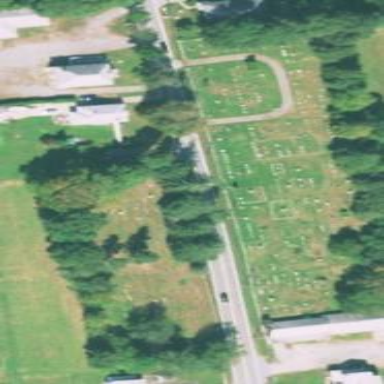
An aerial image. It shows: Cemetery with historic significance.